Field crop: maize
Growth stage: 2
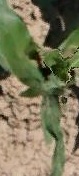
Species: maize